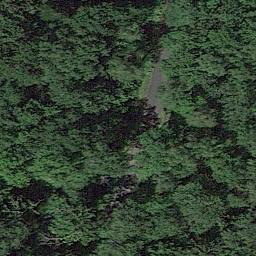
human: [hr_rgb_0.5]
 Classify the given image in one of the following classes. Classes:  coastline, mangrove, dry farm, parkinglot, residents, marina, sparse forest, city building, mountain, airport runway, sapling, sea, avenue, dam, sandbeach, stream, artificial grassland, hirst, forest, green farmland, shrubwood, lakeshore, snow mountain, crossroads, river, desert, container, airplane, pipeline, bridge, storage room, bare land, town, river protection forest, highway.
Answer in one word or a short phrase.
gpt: forest